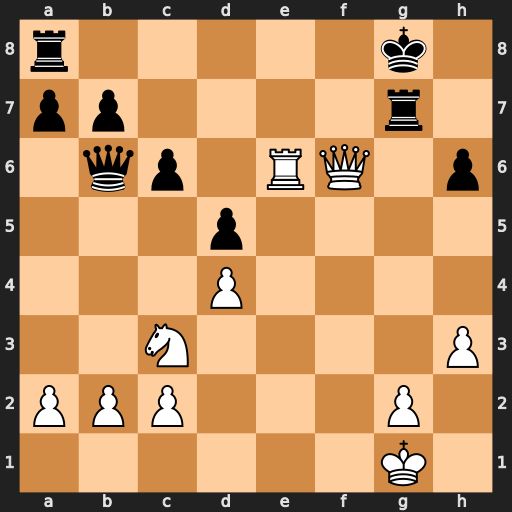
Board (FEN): r5k1/pp4r1/1qp1RQ1p/3p4/3P4/2N4P/PPP3P1/6K1
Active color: w
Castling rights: -
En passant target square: -
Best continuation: Nxd5 cxd5 Rxb6